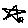
Label: star